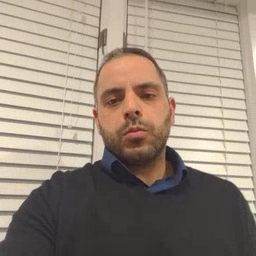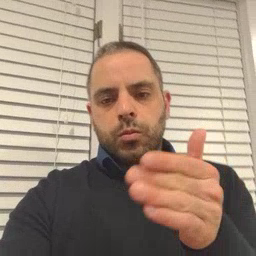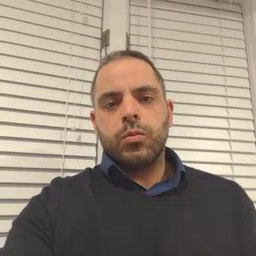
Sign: room